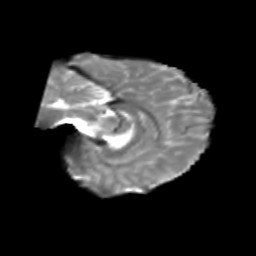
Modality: T2w
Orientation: sagittal
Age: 31
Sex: female
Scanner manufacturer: siemens
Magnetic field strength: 3 T
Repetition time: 1.8 s
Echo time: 0.07 s